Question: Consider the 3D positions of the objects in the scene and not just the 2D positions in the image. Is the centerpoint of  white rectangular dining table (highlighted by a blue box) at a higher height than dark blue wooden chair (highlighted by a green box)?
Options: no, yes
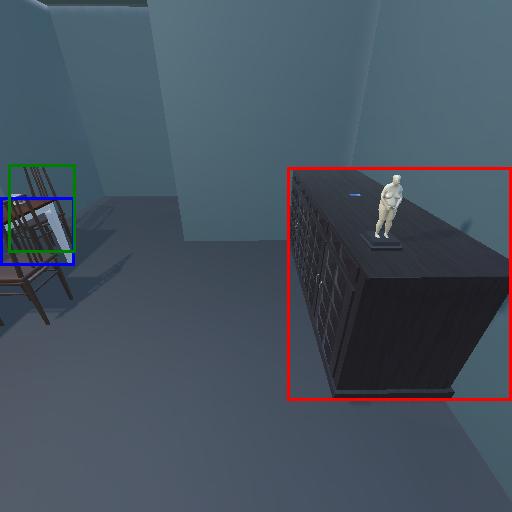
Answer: no